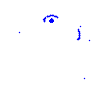
Particle: kaon